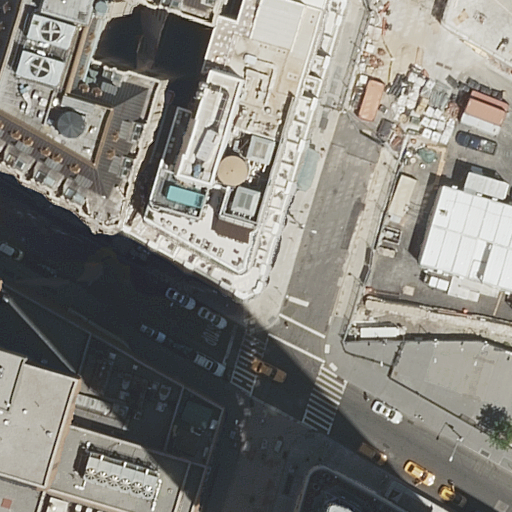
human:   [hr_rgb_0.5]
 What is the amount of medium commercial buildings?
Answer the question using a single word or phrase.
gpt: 0

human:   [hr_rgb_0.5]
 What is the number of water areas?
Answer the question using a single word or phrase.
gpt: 0

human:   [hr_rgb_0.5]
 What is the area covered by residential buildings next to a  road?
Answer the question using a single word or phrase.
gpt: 4237m2

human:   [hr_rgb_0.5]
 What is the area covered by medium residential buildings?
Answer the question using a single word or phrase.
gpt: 109m2

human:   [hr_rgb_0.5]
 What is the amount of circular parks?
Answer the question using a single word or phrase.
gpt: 0

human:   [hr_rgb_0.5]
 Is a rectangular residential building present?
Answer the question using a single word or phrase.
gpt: yes

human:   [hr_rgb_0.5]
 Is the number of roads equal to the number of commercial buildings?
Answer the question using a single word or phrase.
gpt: no

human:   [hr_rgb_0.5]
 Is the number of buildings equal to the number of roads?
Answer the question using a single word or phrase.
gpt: yes

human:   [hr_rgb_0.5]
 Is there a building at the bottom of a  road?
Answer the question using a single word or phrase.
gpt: yes

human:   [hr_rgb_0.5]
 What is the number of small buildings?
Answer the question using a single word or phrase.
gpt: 0

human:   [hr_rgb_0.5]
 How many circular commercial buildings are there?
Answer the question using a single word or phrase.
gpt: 0

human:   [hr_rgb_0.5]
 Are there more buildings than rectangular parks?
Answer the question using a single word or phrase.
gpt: yes

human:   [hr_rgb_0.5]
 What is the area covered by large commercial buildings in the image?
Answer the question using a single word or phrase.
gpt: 0m2

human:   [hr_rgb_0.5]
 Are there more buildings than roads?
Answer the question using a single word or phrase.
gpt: no

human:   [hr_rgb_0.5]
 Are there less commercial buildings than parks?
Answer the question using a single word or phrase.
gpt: yes

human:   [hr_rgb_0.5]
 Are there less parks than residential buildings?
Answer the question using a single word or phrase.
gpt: yes

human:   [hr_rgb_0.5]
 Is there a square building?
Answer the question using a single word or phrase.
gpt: no

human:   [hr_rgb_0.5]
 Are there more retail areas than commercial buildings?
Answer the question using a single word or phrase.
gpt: yes

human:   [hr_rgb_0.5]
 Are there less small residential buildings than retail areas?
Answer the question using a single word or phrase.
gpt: yes

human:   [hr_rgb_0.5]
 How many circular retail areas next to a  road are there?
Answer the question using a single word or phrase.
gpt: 0

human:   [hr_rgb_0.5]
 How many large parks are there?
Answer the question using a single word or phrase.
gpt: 0

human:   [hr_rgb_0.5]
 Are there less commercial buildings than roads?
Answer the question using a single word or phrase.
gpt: yes

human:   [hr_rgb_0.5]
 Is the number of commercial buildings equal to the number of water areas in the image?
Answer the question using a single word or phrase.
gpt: yes

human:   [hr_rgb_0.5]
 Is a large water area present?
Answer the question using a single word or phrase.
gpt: no

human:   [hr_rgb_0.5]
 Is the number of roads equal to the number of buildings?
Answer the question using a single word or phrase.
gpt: yes

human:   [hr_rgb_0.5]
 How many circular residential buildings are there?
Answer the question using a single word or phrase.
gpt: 0

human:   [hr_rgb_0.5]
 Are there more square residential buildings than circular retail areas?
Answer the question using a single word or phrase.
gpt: no

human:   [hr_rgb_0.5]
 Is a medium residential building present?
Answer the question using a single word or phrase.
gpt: yes

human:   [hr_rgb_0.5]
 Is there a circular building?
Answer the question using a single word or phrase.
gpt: no

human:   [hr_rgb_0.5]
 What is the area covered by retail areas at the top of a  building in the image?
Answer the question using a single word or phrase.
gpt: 0m2

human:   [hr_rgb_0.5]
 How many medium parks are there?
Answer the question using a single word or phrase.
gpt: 1

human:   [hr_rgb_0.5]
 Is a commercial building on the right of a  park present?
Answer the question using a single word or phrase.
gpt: no

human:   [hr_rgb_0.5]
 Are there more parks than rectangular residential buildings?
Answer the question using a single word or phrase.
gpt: yes

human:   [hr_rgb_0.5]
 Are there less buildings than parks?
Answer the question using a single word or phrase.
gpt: no

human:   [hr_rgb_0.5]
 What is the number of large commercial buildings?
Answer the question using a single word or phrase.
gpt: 0

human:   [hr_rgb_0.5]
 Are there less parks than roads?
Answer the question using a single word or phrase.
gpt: yes